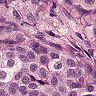
Metastatic tissue present: yes